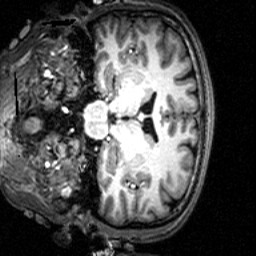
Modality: T1w
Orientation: coronal
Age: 35
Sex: male